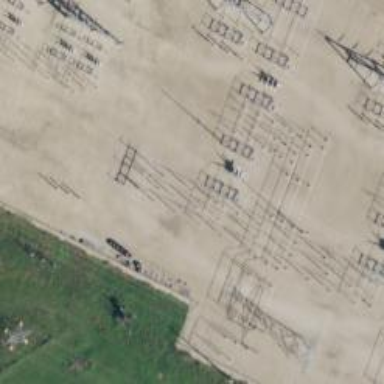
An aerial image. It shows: Switch for power supply.